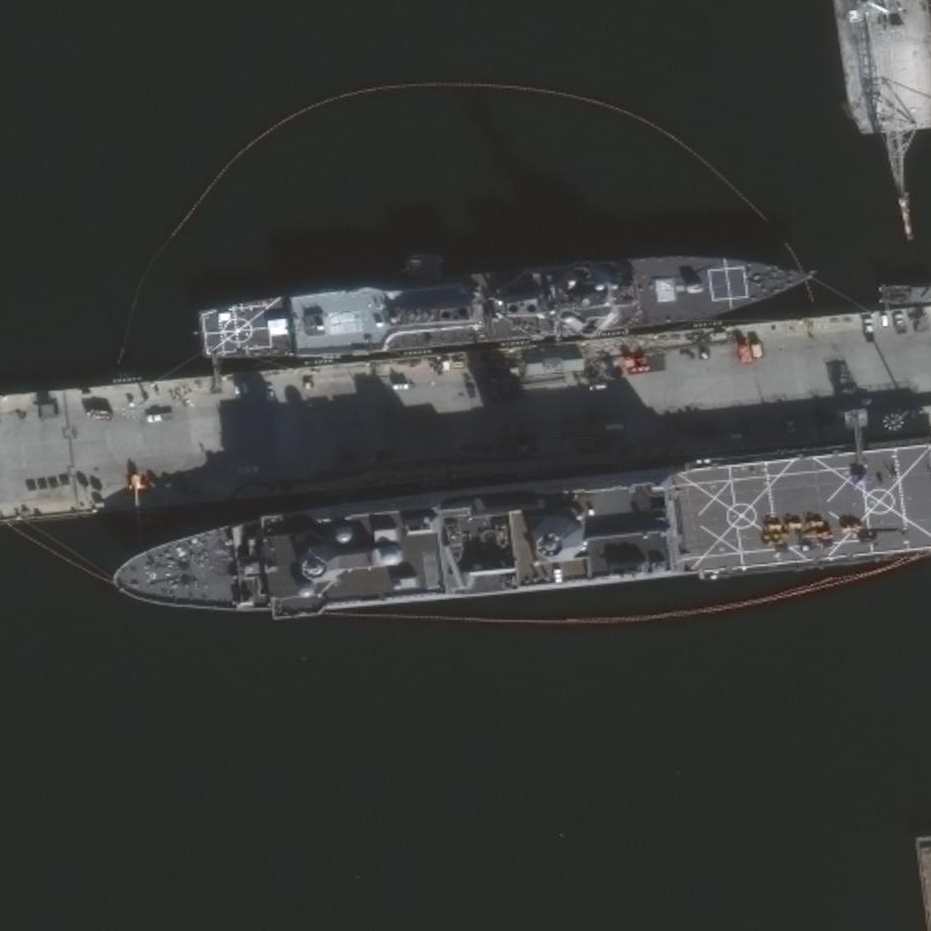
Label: combat